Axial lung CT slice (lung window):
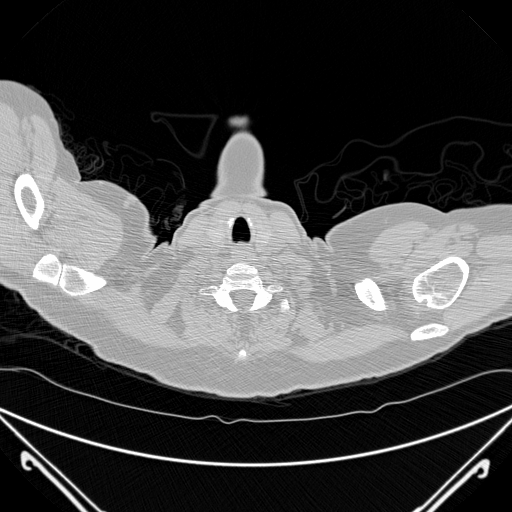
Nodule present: no